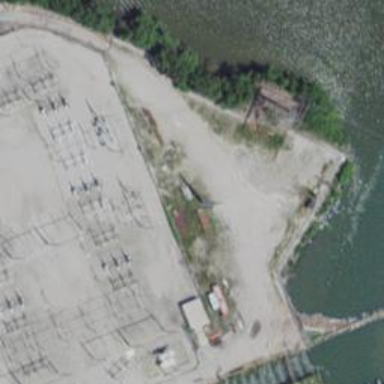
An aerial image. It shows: Power tower.